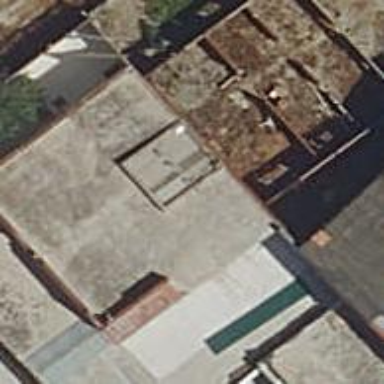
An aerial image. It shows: Residential building.